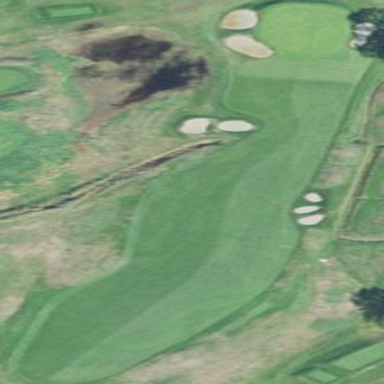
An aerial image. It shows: Grassy area designated as golf fairway.